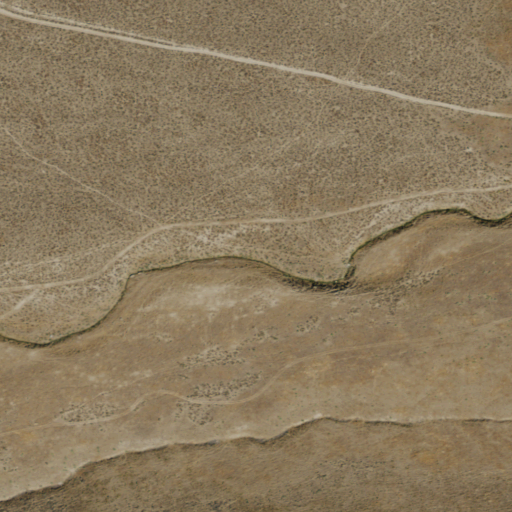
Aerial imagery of valley in Nevada named Pinson Canyon containing grassland and shrub